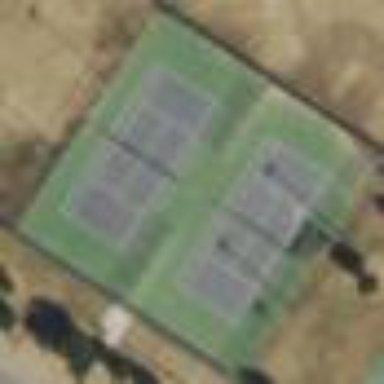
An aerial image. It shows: Tennis court with asphalt surface.